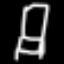
Label: chair